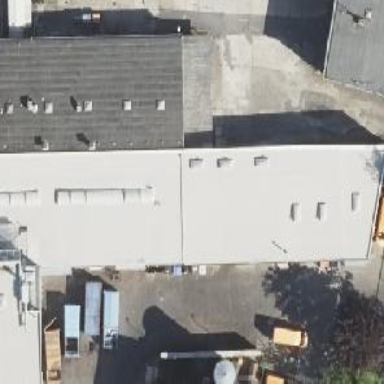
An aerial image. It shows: Commercial building.